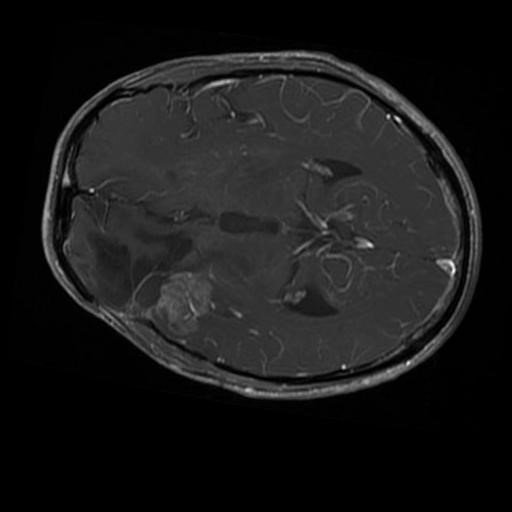
Label: brain_glioma